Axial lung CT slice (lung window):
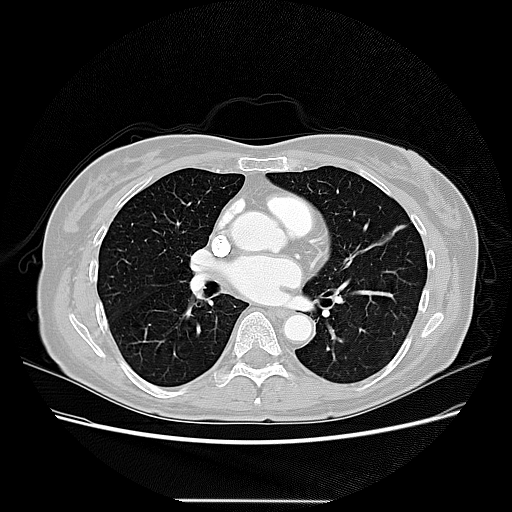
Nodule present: no